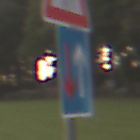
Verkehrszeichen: VorrangVorGegenverkehr
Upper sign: KinderLinks
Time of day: SunriseSunset
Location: Outdoor (Nature)
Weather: Clear
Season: NotSpecified
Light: Natural